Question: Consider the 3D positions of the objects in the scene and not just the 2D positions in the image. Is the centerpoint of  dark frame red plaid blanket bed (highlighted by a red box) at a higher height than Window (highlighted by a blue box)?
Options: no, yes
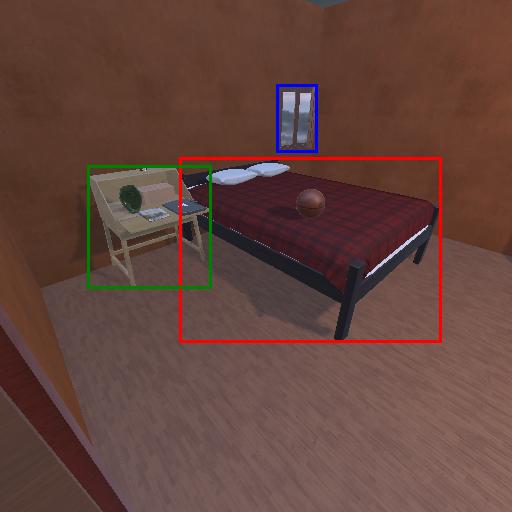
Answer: no